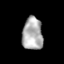
Tissue: skin
Cell type: Epithelial cells
Senescence score: 0.1903
Nuclear area (px): 658
Mean DAPI intensity: 171.986